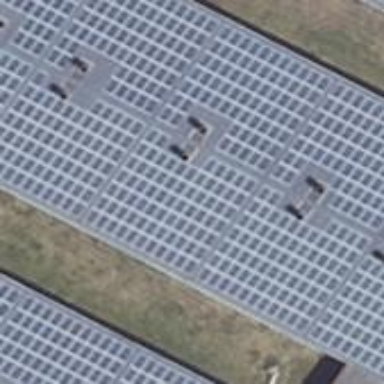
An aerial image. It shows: Building featuring small installation solar photovoltaic panel for electricity generation.